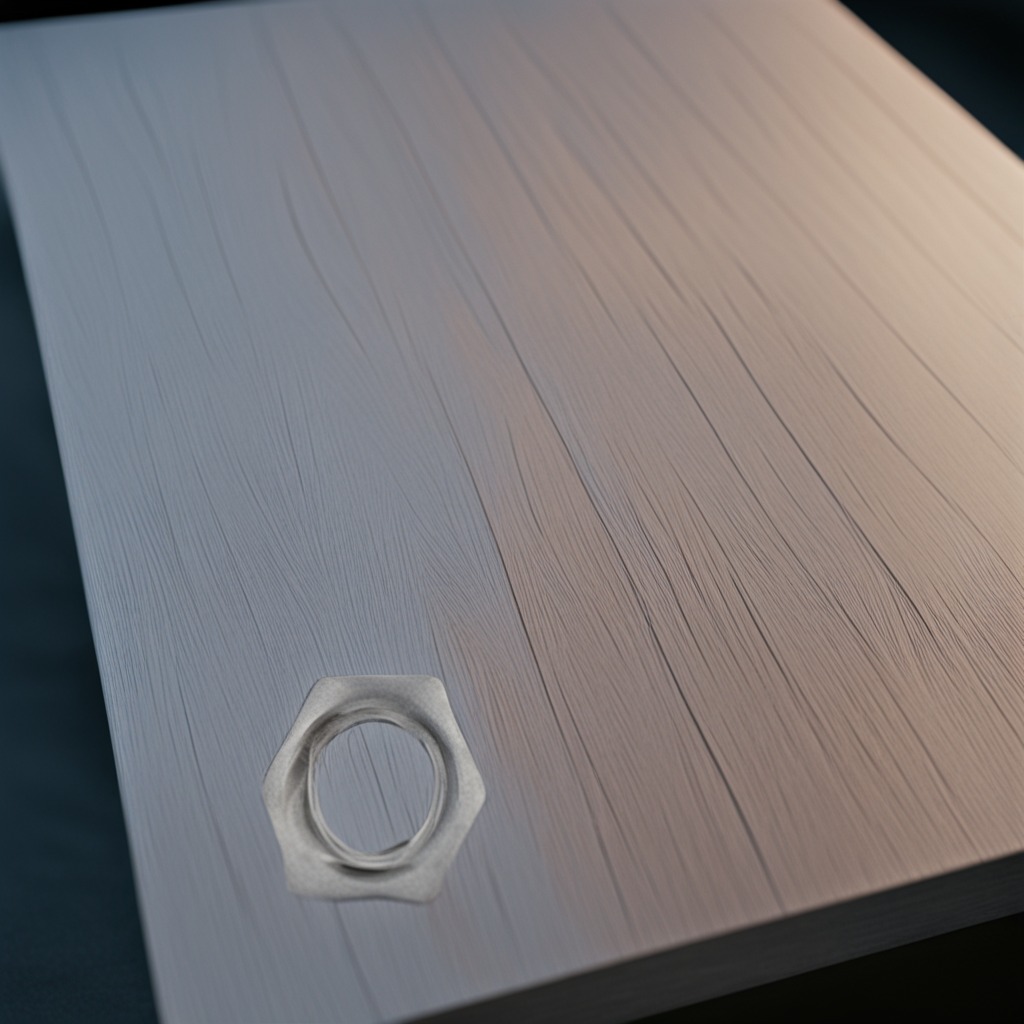
A metal nut lies on a old table with faint burn marks in a small garage at twilight.